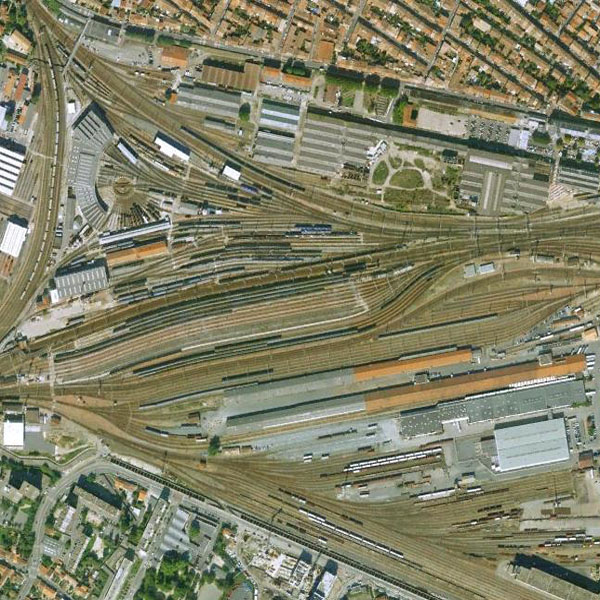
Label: railwayStation